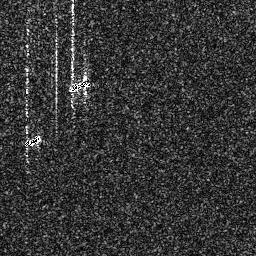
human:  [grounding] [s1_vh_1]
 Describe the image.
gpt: In the satellite image, there is  <ref>1 small ship </ref> <box>[[8, 51, 16, 57, 0]]</box> located at left,  <ref>1 small ship </ref> <box>[[25, 29, 37, 35, 0]]</box> located at center.